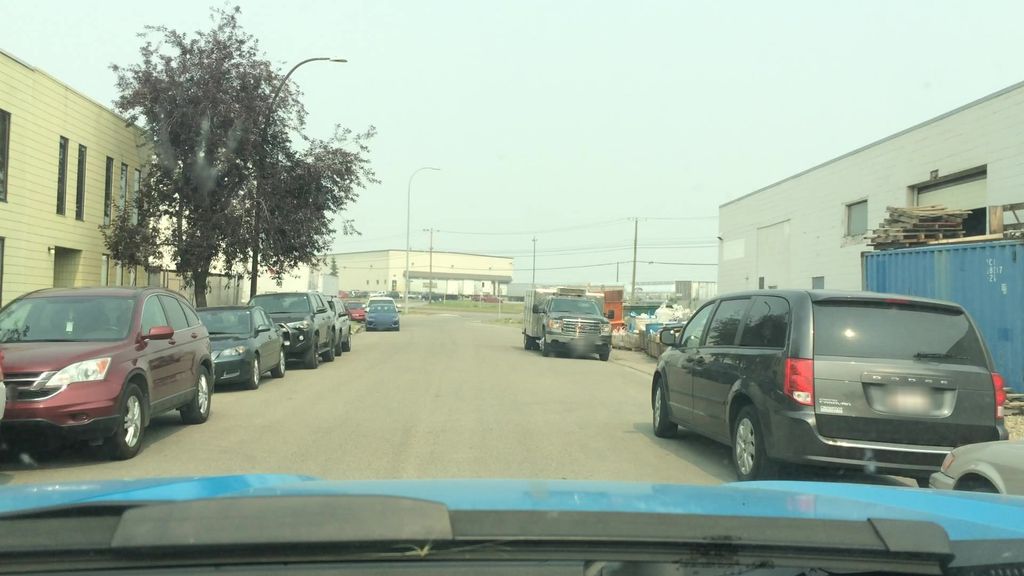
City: calgary